Frequency: 60000
Velocity: 0,186
Power: 23,9
Pulse duration: 0,0000001
Pass count: 1
Magnification: 10
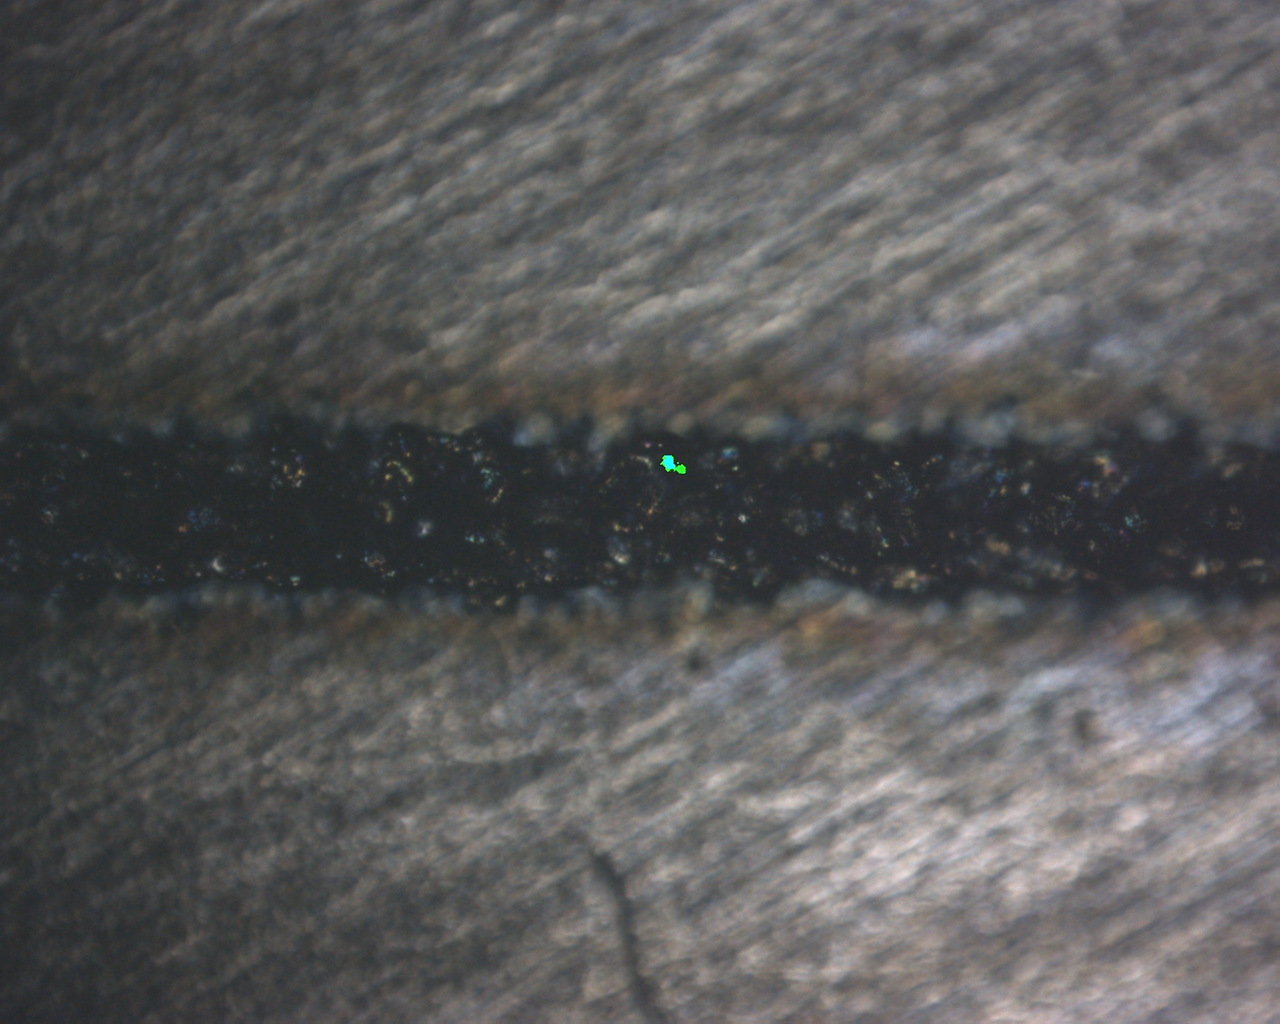
Measured width: 140.354
Other width: 62.123